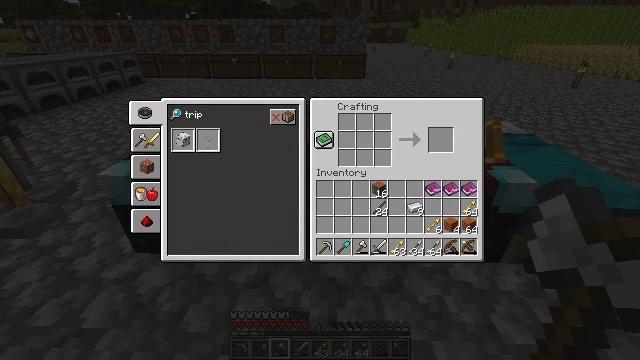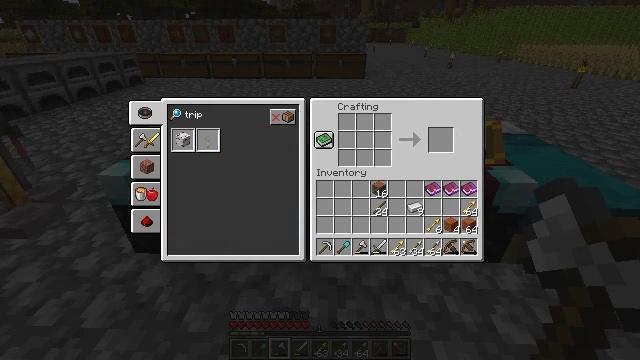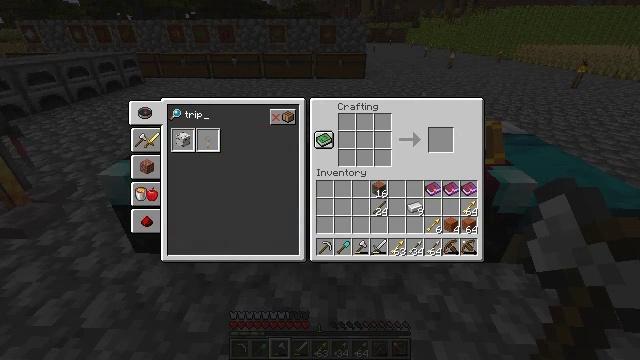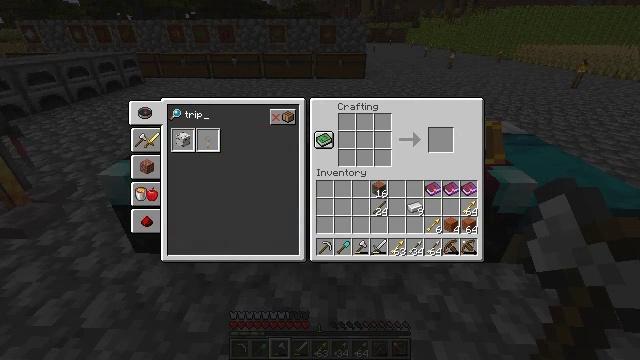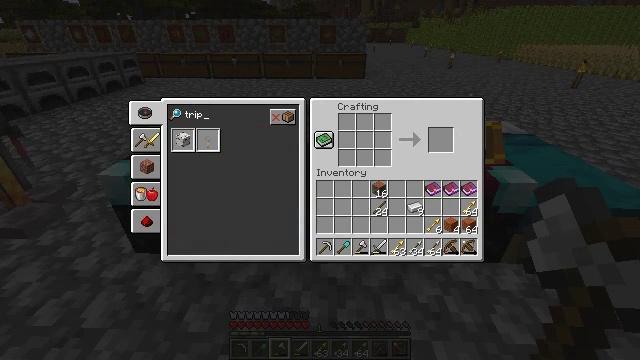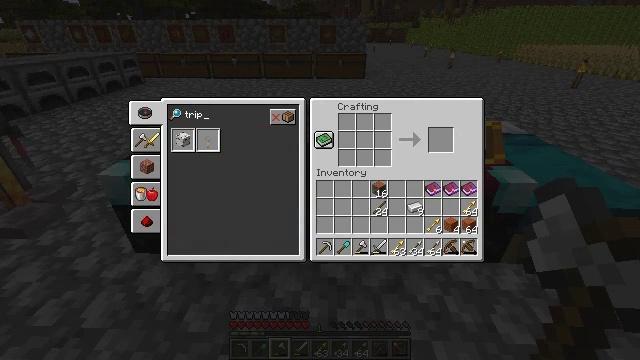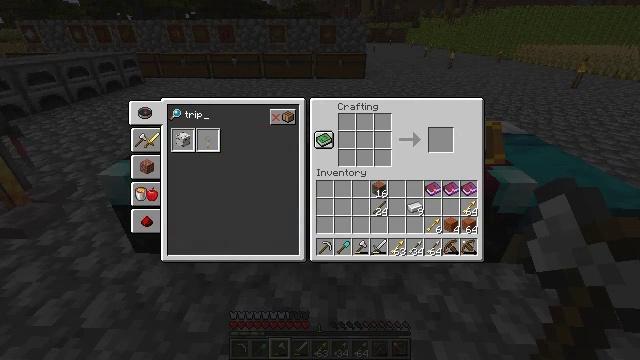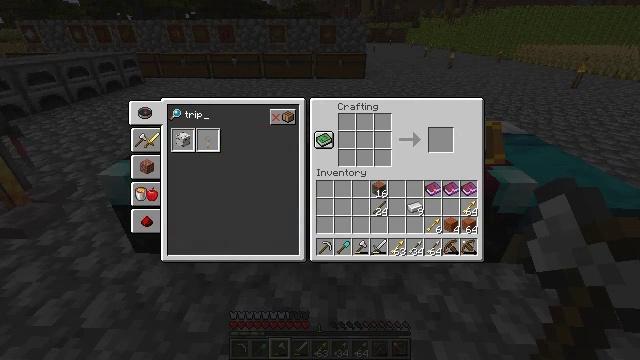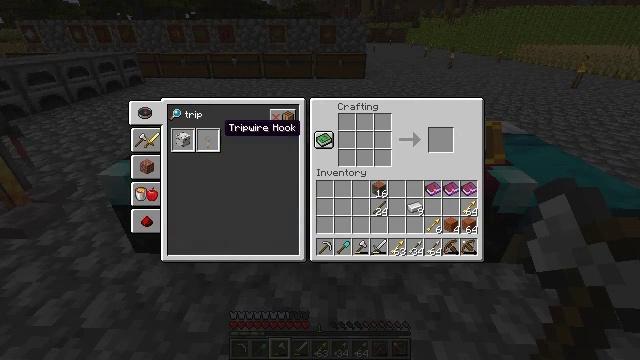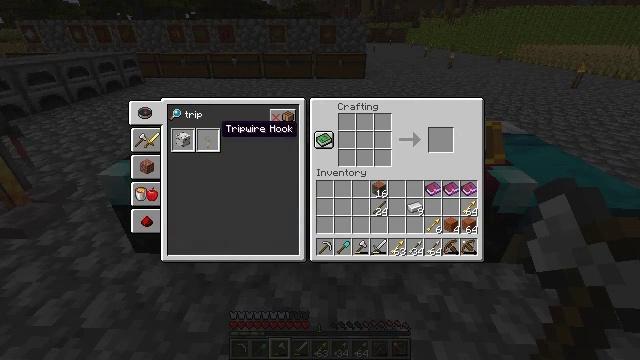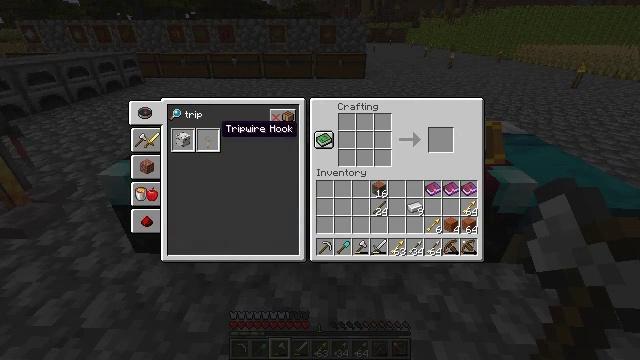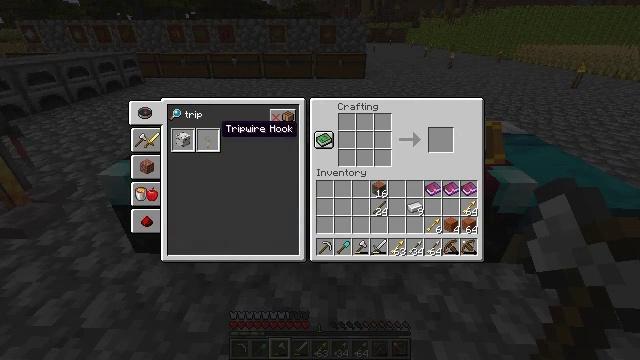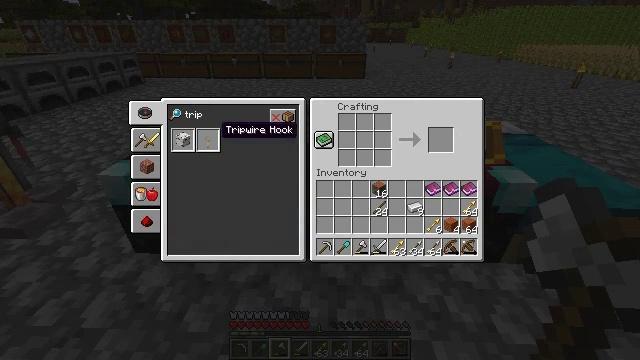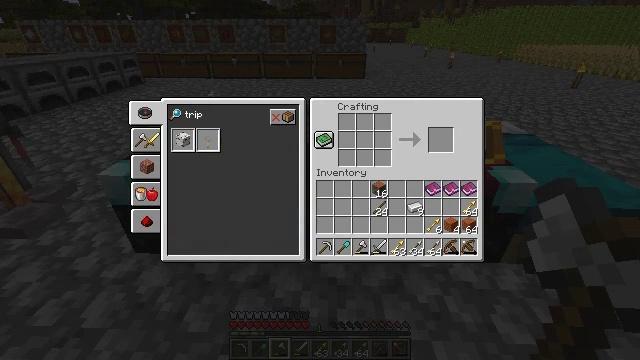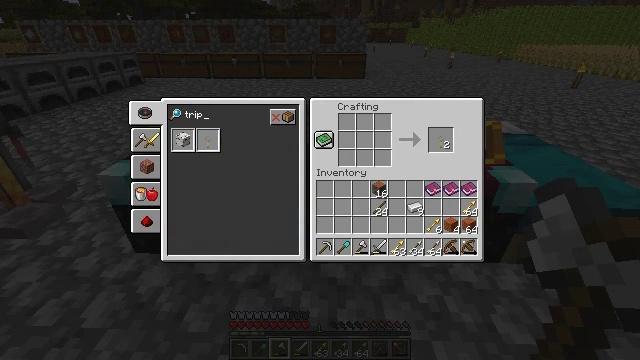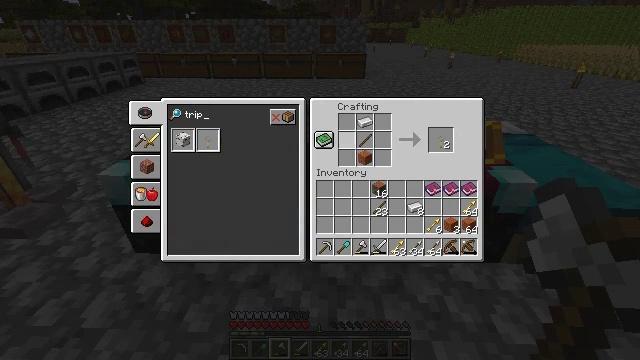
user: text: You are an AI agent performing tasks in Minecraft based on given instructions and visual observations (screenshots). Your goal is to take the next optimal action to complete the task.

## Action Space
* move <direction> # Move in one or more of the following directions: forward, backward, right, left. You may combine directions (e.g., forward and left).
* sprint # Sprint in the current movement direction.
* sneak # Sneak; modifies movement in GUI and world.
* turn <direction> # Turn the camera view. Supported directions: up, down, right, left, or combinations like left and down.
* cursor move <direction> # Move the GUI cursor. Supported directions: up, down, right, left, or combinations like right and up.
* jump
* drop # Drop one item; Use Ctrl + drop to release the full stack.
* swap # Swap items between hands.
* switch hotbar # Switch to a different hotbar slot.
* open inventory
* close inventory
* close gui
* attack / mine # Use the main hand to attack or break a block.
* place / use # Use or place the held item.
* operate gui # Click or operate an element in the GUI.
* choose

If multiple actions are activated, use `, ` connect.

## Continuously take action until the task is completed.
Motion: motion action
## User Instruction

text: Create a tripwire hook using iron ingot, a stick, and a wooden plank.
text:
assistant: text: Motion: no_op
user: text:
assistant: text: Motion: no_op
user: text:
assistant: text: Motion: no_op
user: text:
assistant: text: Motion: no_op
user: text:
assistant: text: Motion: no_op
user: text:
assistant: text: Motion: cursor move left and down
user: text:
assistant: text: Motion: no_op
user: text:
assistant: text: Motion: no_op
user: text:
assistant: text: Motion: operate gui
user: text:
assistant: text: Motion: operate gui
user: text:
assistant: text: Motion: operate gui
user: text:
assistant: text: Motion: no_op
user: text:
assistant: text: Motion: cursor move right
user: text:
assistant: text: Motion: cursor move right
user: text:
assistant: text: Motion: cursor move right
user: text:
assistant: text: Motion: cursor move right
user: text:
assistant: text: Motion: cursor move right
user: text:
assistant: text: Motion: cursor move right
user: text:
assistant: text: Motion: cursor move right
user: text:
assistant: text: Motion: no_op
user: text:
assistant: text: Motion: no_op
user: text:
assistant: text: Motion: no_op
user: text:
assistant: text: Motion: no_op
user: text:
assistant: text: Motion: no_op
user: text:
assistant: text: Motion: no_op
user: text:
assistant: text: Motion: no_op
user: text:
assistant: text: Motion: operate gui
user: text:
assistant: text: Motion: operate gui
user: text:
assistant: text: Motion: operate gui
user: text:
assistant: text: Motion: no_op